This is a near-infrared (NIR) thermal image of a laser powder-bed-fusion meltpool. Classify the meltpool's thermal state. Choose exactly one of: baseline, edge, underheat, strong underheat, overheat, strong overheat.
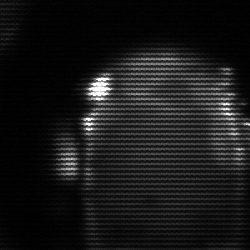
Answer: baseline